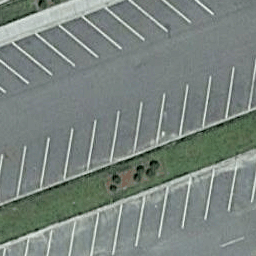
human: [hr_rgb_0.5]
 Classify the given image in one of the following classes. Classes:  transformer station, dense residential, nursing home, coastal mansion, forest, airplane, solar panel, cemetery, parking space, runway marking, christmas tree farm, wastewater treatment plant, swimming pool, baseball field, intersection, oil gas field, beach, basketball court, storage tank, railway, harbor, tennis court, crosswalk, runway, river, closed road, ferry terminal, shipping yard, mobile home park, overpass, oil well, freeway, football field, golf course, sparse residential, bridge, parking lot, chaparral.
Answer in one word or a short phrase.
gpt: parking space